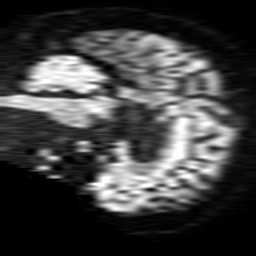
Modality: TRACE
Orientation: sagittal
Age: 70
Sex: female
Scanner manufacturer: philips
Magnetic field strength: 1.5 T
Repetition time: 3.771 s
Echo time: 0.09565 s